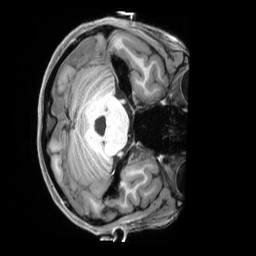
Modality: T1w
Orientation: axial
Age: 29
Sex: female
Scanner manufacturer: siemens
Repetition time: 2.3 s
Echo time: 0.00229 s